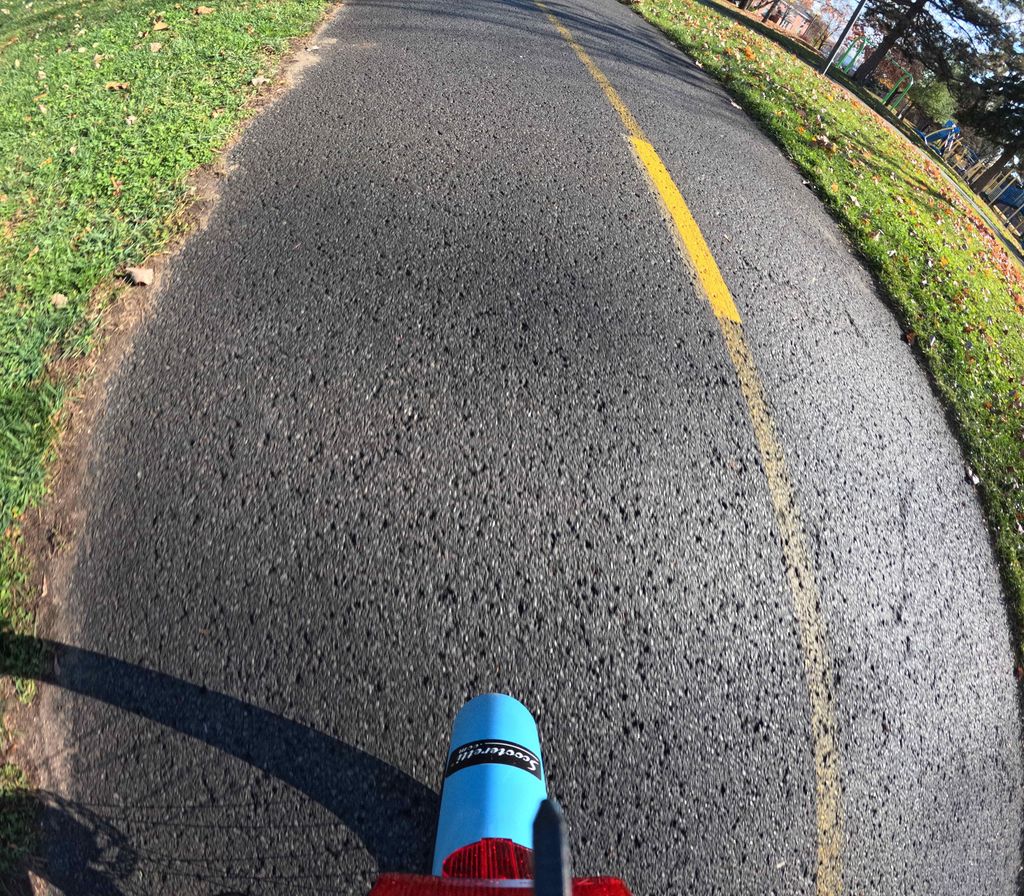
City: ottawa-gatineau